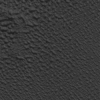
Label: not_dusty